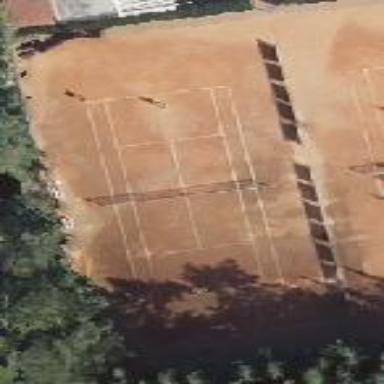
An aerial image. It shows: Clay tennis court on pitch.